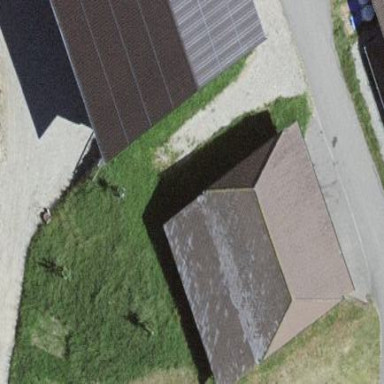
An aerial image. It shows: Shed.